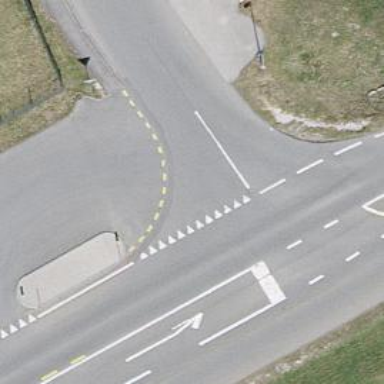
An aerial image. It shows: Road with "give way" sign.